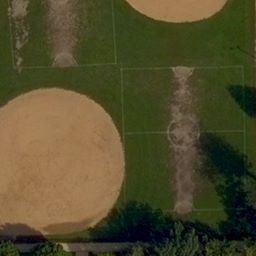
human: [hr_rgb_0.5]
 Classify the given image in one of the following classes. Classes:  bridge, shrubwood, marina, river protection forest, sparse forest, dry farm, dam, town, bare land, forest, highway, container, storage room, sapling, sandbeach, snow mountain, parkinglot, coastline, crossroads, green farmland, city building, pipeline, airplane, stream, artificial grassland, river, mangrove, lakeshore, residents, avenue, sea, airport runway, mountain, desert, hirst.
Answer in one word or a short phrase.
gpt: artificial grassland